Aerial crown-view tile of a tropical tree (Barro Colorado Island, Panama), acquired 20250217:
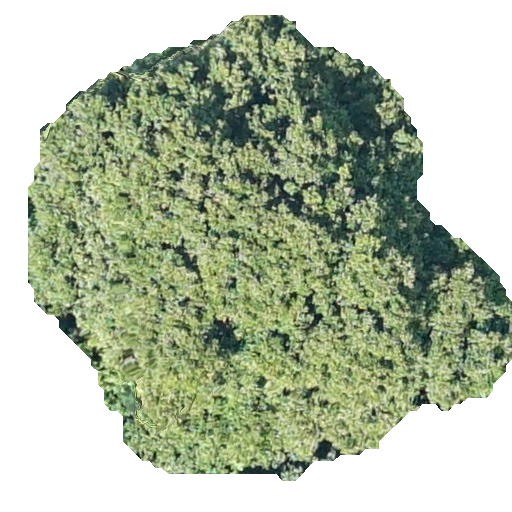
Species: Prioria copaifera
GBIF accepted scientific name: Prioria copaifera
Crown area: 231.493 m²